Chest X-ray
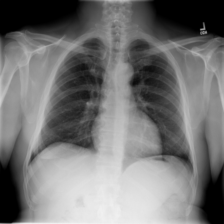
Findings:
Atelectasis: negative
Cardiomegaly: negative
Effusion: negative
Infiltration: negative
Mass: negative
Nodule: negative
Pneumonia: negative
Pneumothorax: negative
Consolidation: negative
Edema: negative
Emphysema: negative
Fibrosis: negative
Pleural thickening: negative
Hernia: negative